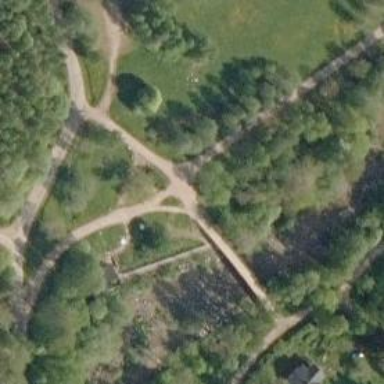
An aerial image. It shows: Bridge for cycleway.